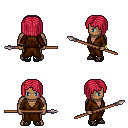
a pixel art fantasy rpg character, male body template, human, dark skin, brown robe, teal pants, ruby red pageboy hairstyle, bracelets, ghillies, spear, four views (front, back, left, right), 2x2 character sprite sheet, small pixel art, hard edges, no anti-aliasing